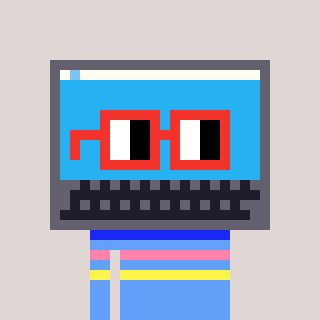
a pixel art character with square red glasses, a laptop-shaped head and a blue-colored body on a warm background